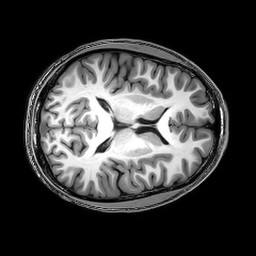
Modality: T1w
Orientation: axial
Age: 21
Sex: male
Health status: healthy
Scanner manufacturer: philips
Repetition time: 0.008238 s
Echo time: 0.00378 s